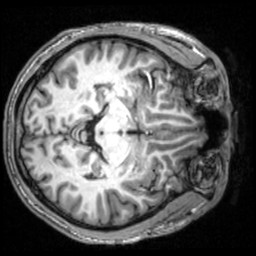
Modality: T1w
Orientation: axial
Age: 22
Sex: male
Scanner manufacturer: siemens
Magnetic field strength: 3 T
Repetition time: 2.53 s
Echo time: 0.00339 s